Question:
I want to remove all hyperlinks located in a RichTextBox but not the runs inside the hyperlinks.
My plan is for each hyperlink:
- - -
While extracting the runs I face this problem:
If the hyperlink consists of one unformatted run,
I don't get the run but also the surrounding hyperlink.
Please try this code:
'''
<RichTextBox Name="rtb" Grid.Column="0" Grid.Row="0" IsDocumentEnabled="True">
<FlowDocument>
<Paragraph>
<Hyperlink>
<Run>HyperlinkUnformatted</Run>
</Hyperlink>
</Paragraph>
<Paragraph>
<Hyperlink>
<Run>Hyper</Run><Run Background="Yellow">link</Run><Run>Formatted</Run>
</Hyperlink>
</Paragraph>
</FlowDocument>
</RichTextBox>
'''
'''
// All runs inside the RichTextBox
List<Run> runs = runsGet(rtb.Document.ContentStart, rtb.Document.ContentEnd);
foreach (Run run in runs)
{
TextRange rangeOfRun = new TextRange(run.ContentStart, run.ContentEnd);
string runAsString = rangeToString(rangeOfRun, DataFormats.Xaml);
MessageBox.Show(runAsString);
}
/// <summary>
/// Returns all runs between startPos and endPos.
/// </summary>
private List<Run> runsGet(TextPointer startPos, TextPointer endPos)
{
List<Run> foundRuns = null;
TextPointer currentPos = startPos;
while (currentPos != null && currentPos.CompareTo(endPos) <= 0)
{
Run nextRun = runNextGet(currentPos);
if (nextRun == null) break;
if (nextRun.ContentStart.CompareTo(endPos) <= 0)
{
if (foundRuns == null) foundRuns = new List<Run>();
foundRuns.Add(nextRun);
currentPos = nextRun.ContentEnd.GetNextInsertionPosition(LogicalDirection.Forward);
}
else
{
break;
}
}
return foundRuns;
}
/// <summary>
/// Returns first run located at startPos or behind.
/// </summary>
private Run runNextGet(TextPointer startPos)
{
TextPointer currentPos = startPos;
while (currentPos != null)
{
if (currentPos.Parent is Run)
{
return currentPos.Parent as Run;
}
else
{
currentPos = currentPos.GetNextInsertionPosition(LogicalDirection.Forward);
}
}
return null;
}
/// <summary>
/// Returns a text area as Xaml string (if dataFormat is DataFormats.Xaml).
/// </summary>
private string rangeToString(TextRange range, string dataFormat)
{
using (MemoryStream memStream = new MemoryStream())
{
using (StreamWriter streamWriter = new StreamWriter(memStream))
{
range.Save(memStream, dataFormat);
memStream.Flush();
memStream.Position = 0;
StreamReader streamReader = new StreamReader(memStream);
return streamReader.ReadToEnd();
}
}
}
'''
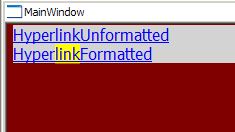
Answer: What you want to do is, for each Hyperlink, copy the <URL>. Since the space between a hyperlink and the beginning of its first inline, being of size zero, is not a valid caret position and thus not a valid insertion position, the text range gets expanded to include the Hyperlink. It is thereby included in the package and gets recreated when pasted back in.
To work around this behavior, you can insert some additional dummy text before and after the existing Inlines:
'''
public static class FlowDocumentHelper
{
public static IEnumerable<DependencyObject> WalkTreeDown(this DependencyObject root)
{
if (root == null)
throw new ArgumentNullException();
yield return root;
foreach (var child in LogicalTreeHelper.GetChildren(root).OfType<DependencyObject>())
foreach (var descendent in child.WalkTreeDown())
yield return descendent;
}
public static IEnumerable<DependencyObject> WalkTreeUp(this DependencyObject child)
{
for (; child != null; child = LogicalTreeHelper.GetParent(child))
yield return child;
}
public static void RemoveHyperlinks(this FlowDocument doc)
{
var allLinks = doc.WalkTreeDown().OfType<Hyperlink>().ToArray();
for (int iLink = allLinks.Length - 1; iLink >= 0; iLink--)
{
var link = allLinks[iLink];
var range = new TextRange(link.ContentStart.GetInsertionPosition(LogicalDirection.Backward), link.ContentEnd.GetInsertionPosition(LogicalDirection.Forward));
var first = link.Inlines.FirstInline;
var last = link.Inlines.LastInline;
link.Inlines.Add(new Run(" "));
link.Inlines.InsertBefore(first, new Run(" "));
var childRange = new TextRange(first.ContentStart, last.ContentEnd);
using (MemoryStream ms = new MemoryStream())
{
string format = DataFormats.XamlPackage;
childRange.Save(ms, format, true);
ms.Seek(0, SeekOrigin.Begin);
range.Load(ms, format);
}
}
}
}
'''
I've tested this with your case and also with a Hyperlink containing an embedded image.
Of course, the underlining and formatting from the Hyperlink itself are removed. You could add them back afterward if you want.